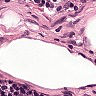
Metastatic tissue present: no